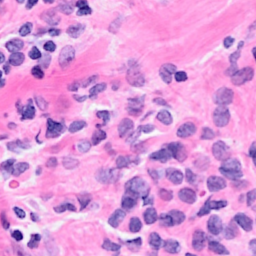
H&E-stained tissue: Breast